Field crop: maize
Growth stage: 2
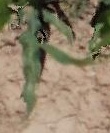
Species: maize